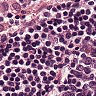
Metastatic tissue present: no